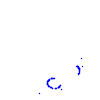
Particle: proton